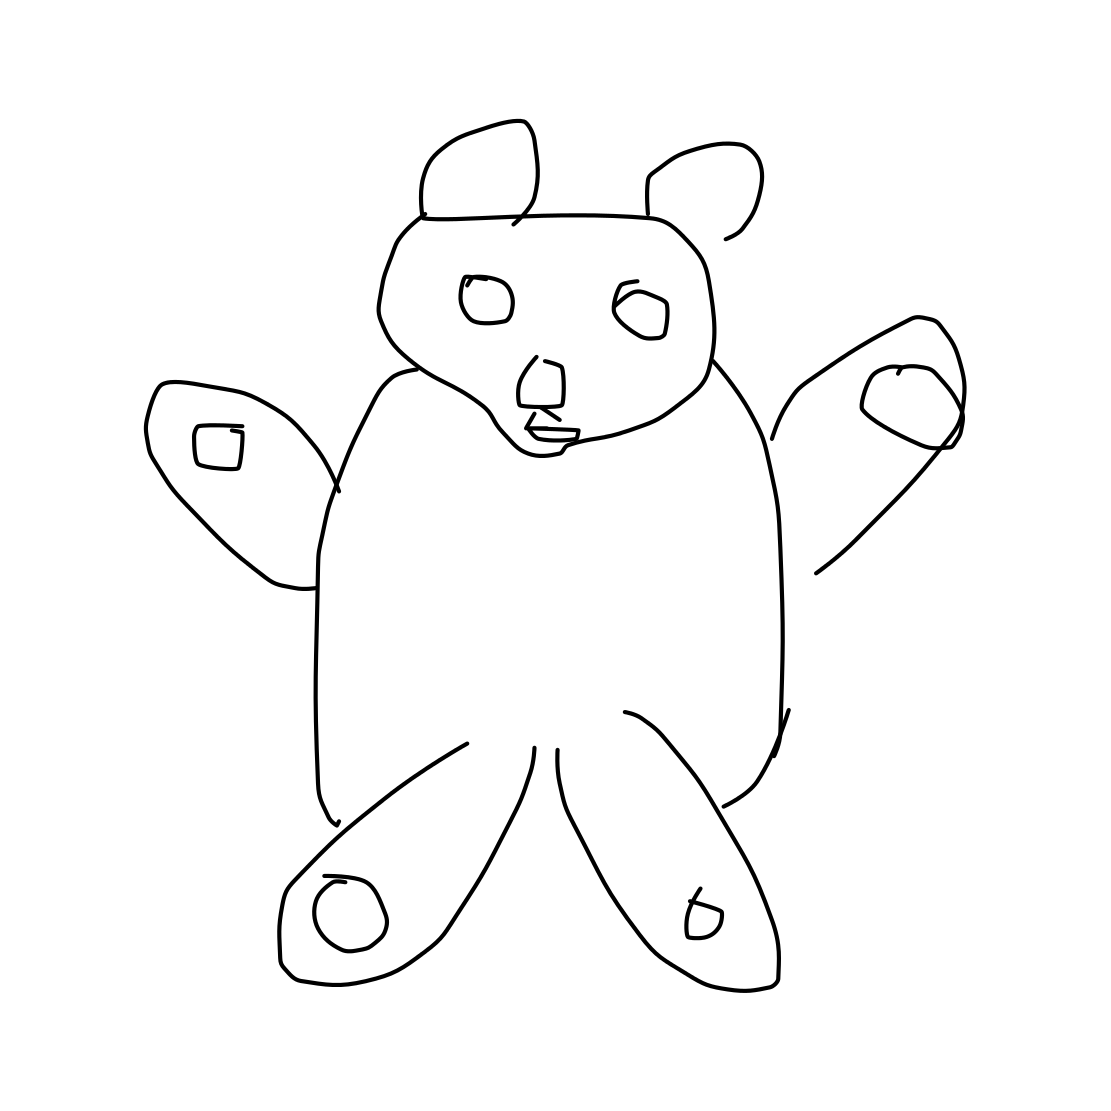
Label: panda